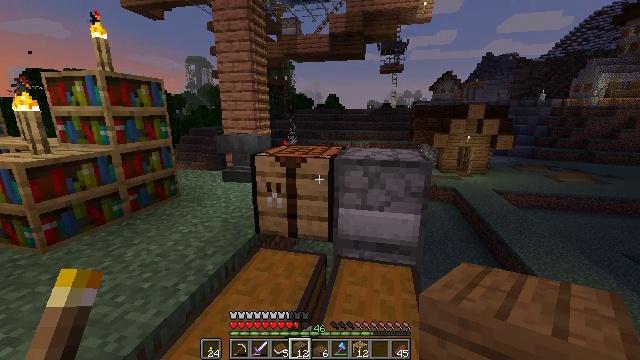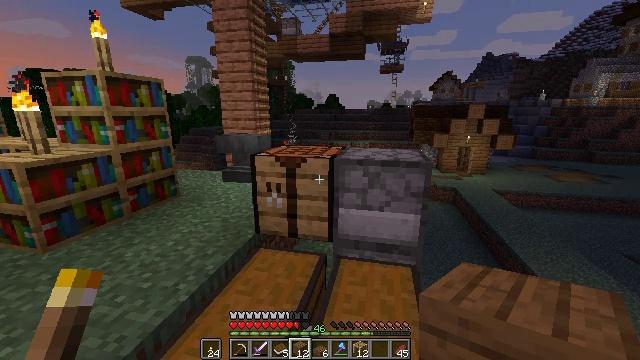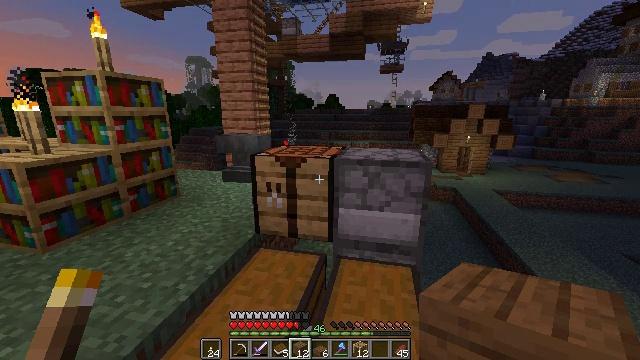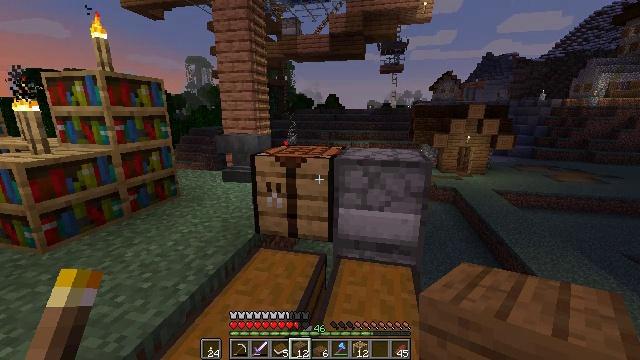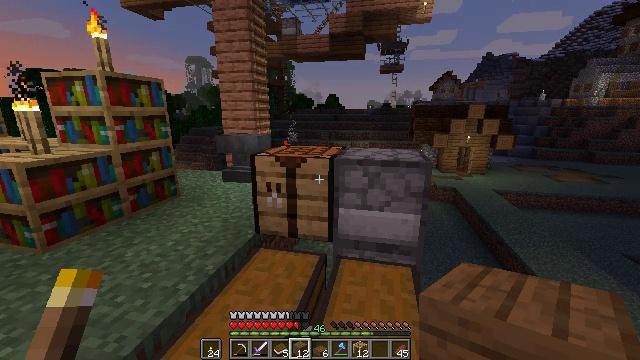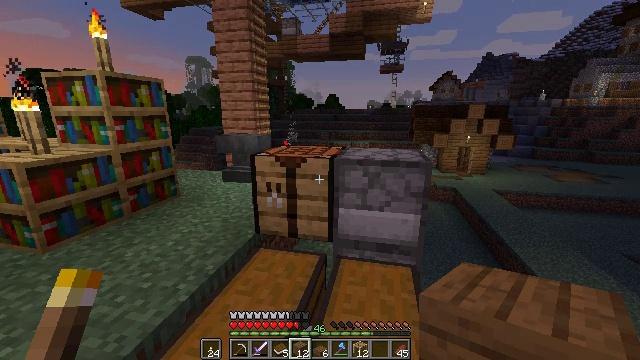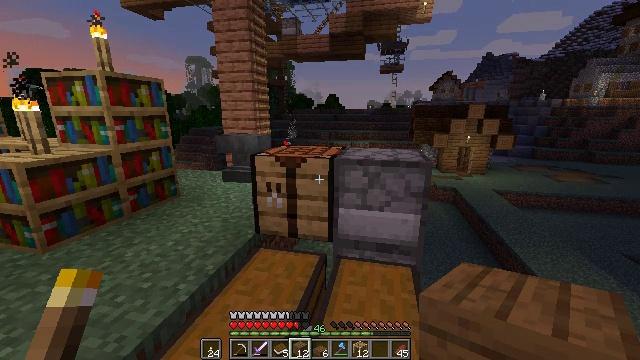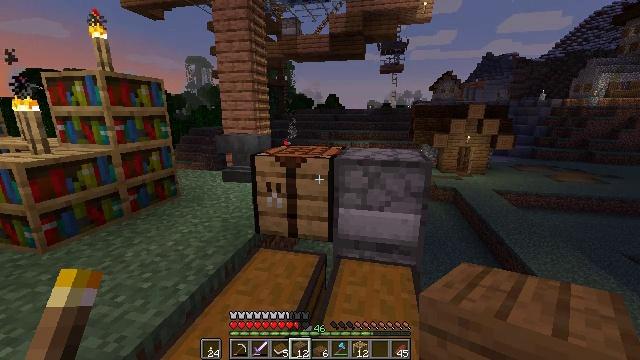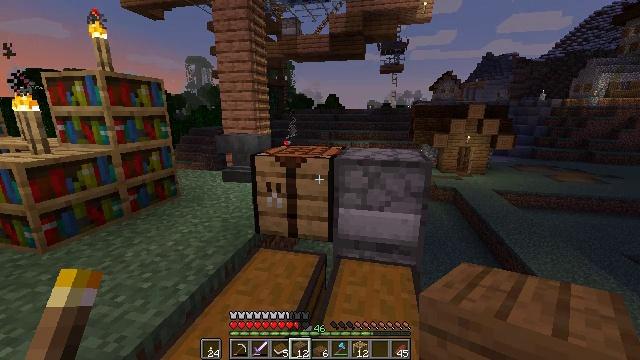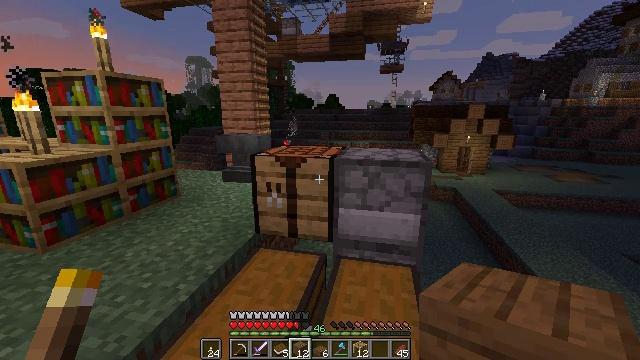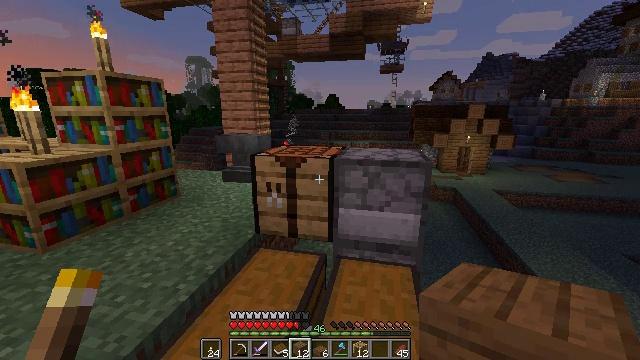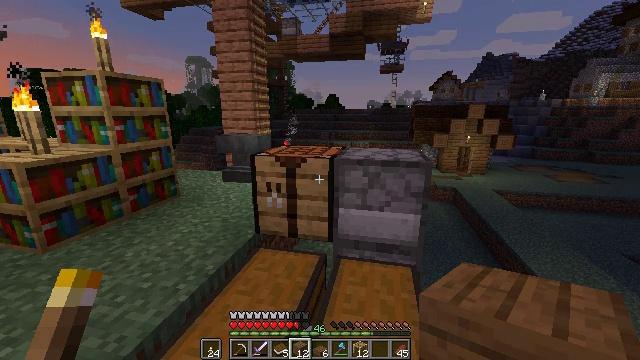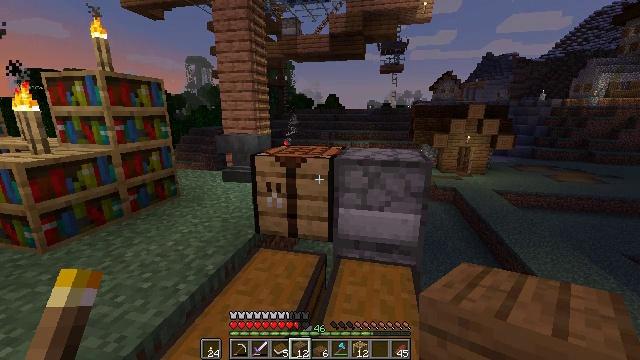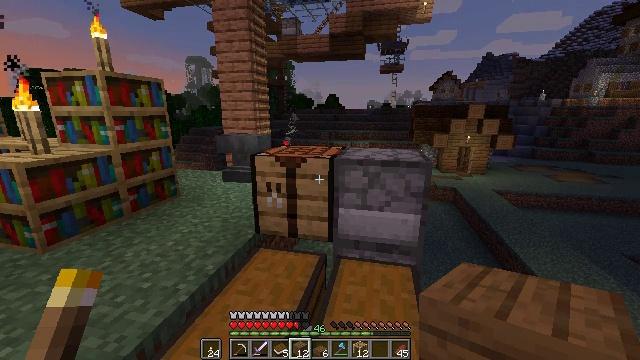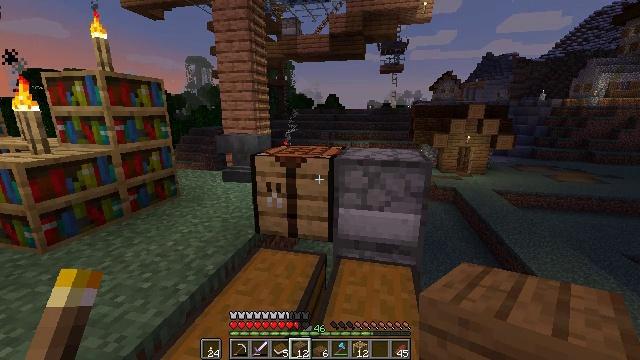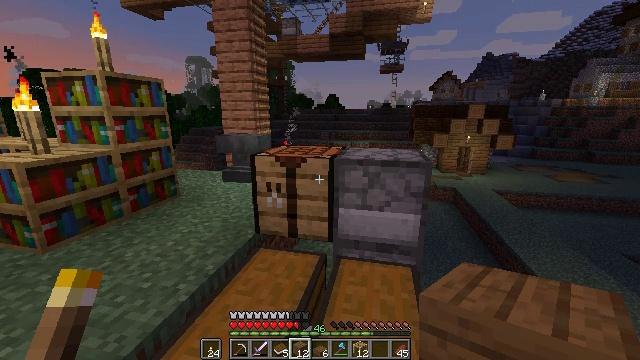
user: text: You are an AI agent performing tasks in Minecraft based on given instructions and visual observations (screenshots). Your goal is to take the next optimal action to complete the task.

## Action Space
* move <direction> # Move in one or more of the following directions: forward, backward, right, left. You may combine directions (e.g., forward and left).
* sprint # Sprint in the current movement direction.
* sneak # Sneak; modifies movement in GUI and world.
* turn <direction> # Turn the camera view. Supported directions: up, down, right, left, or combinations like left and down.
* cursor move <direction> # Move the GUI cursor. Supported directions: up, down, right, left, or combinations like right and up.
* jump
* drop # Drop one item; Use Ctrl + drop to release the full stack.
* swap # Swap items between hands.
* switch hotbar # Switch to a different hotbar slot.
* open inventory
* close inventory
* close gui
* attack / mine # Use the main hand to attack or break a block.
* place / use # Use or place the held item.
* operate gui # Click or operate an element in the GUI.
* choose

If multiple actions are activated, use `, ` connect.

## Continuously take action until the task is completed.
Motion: motion action
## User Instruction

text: Combine sticks and spruce planks to craft a spruce fence gate.
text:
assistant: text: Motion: no_op
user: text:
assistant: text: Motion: no_op
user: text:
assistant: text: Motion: no_op
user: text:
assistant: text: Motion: no_op
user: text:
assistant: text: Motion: no_op
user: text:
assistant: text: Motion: no_op
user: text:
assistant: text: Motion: no_op
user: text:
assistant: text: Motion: no_op
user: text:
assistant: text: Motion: no_op
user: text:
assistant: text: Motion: no_op
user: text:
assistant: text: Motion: no_op
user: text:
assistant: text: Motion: no_op
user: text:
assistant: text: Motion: no_op
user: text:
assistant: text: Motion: no_op
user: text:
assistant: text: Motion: no_op
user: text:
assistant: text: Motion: no_op
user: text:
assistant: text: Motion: no_op
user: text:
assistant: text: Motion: no_op
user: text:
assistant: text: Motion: no_op
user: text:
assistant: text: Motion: no_op
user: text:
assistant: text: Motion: no_op
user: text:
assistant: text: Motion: no_op
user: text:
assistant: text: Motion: no_op
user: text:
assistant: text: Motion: no_op
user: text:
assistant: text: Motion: no_op
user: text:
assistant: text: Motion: no_op
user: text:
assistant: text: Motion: no_op
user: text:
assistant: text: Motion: no_op
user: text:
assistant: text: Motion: no_op
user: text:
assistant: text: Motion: no_op